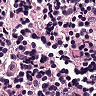
Metastatic tissue present: no